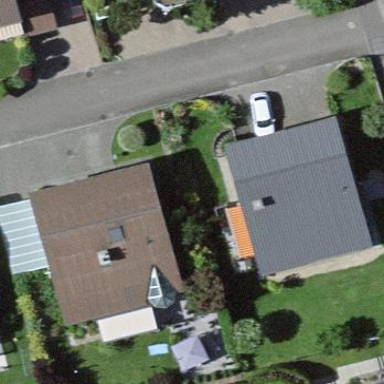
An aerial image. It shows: Simple and straightforward house.